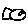
Label: fish